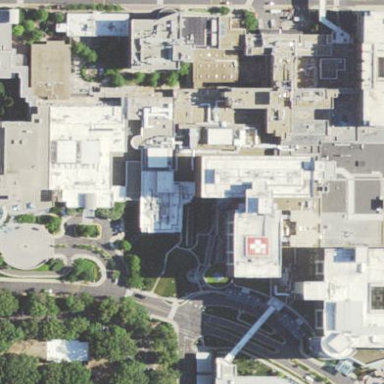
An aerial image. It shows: Hospital building.